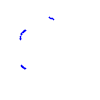
Particle: proton